Current action and preconditions to check: trajectory_clear

Your task: For each precondition in the list above, predict whether it will hold at this action.

Consider the current scene as observed from the mobile robot's camera, and analyze the predicted future states of all dynamic agents (e.g., people, animals, vehicles, or any moving entities) within the NEXT SECOND.

IMPORTANT: Only answer "very likely" if you are absolutely certain—based on strong, clear evidence—that a dynamic agent will violate the precondition in the predicted future state. Do NOT answer "very likely" for unlikely, ambiguous, or low-probability risks.

Ask yourself for each precondition: Is there a high probability, with clear and convincing evidence, that the predicted future states of any dynamic agent will interfere with the predicted future state of the currently executing action within the NEXT SECOND, causing that precondition to fail?

Assess the risk level based on these predictions. Use "likely" or "very likely" if motions create a clear risk of interference.

Use "neutral" or "improbable" if agents are nearby but their predicted paths are clearly diverging or non-conflicting.

Failure Risk Categories: "very improbable", "improbable", "neutral", "likely", "very likely"

Answer Format: Output ONLY the probability_of_failure value from these categories: "very improbable", "improbable", "neutral", "likely", "very likely"

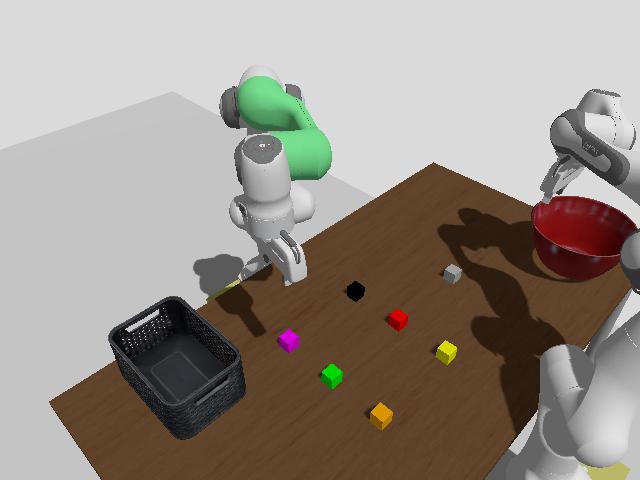

Answer: very improbable